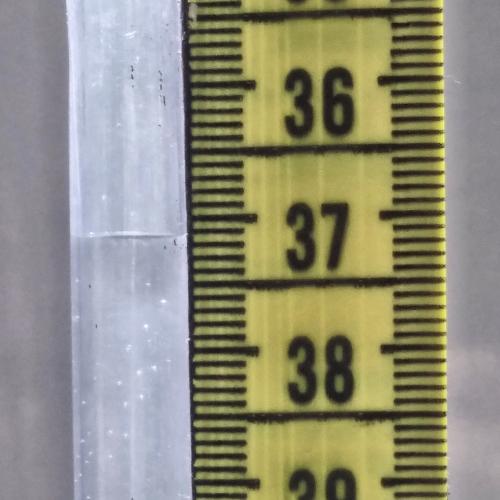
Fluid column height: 37.1 cm